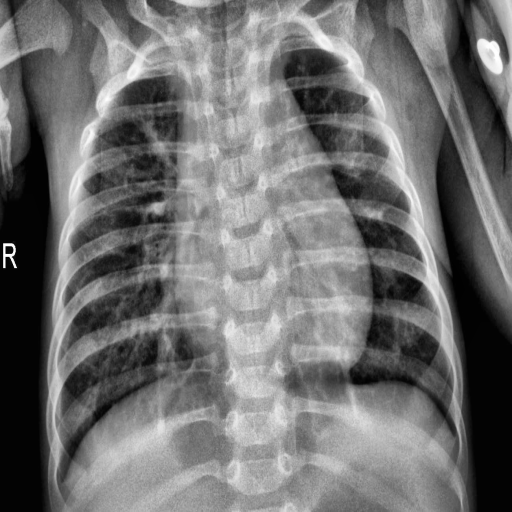
Finding: PNEUMONIA